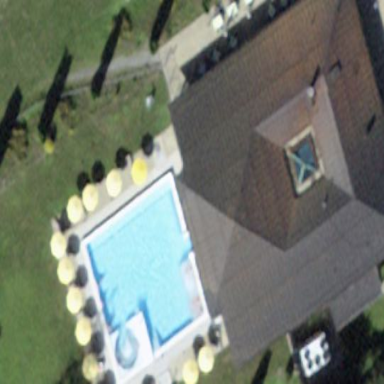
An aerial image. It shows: Swimming pool located in leisure land.